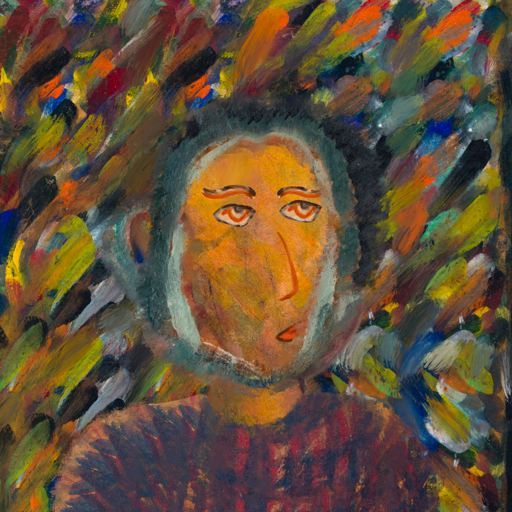
Background: An_Impression, Head And Neck Side: Gypsy_Mother, Face Side: Experience, Bust: In_The_Sun, Hair Side: Boggyland, Head Accessory: Blank, Second Necklace: Blank, Necklace: Blank, Baby: Blank